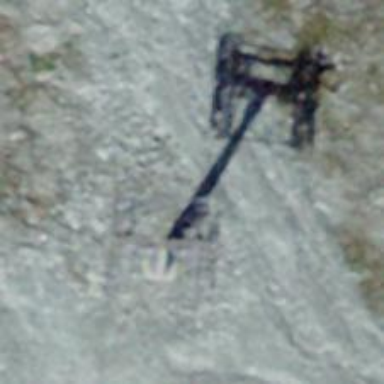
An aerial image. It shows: Pylon for aerialway.